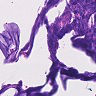
Metastatic tissue present: no